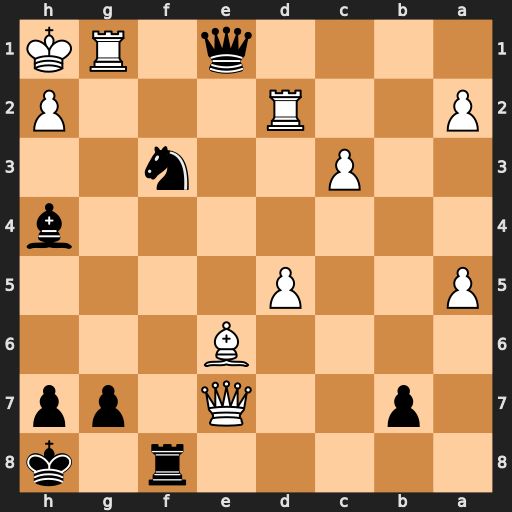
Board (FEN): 5r1k/1p2Q1pp/4B3/P2P4/7b/2P2n2/P2R3P/4q1RK
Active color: b
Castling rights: -
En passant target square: -
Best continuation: Qxg1#